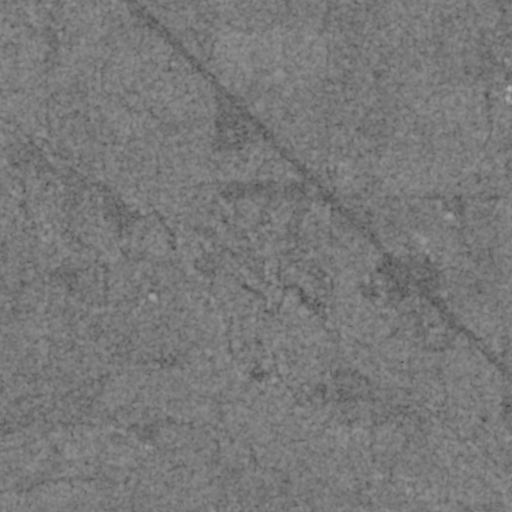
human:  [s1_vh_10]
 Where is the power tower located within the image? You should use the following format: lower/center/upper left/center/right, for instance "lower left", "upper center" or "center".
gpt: The power tower is located in the right of the image.
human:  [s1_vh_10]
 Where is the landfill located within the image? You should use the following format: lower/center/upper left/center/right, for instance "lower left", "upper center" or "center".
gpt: There is no landfill in the image.

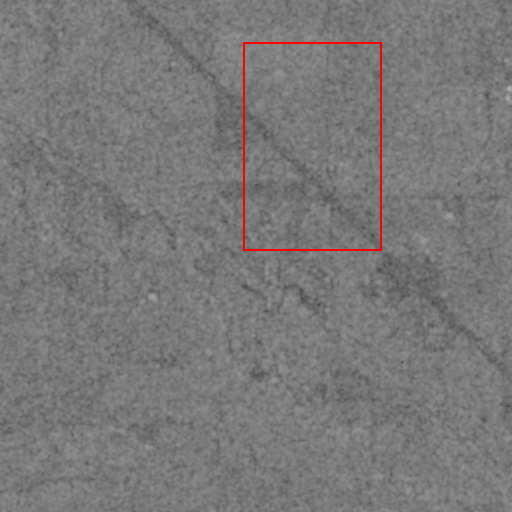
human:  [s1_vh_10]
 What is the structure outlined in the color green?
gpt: There is no green outline.
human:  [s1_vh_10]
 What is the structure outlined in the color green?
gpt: There is no structure outlined in green.